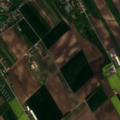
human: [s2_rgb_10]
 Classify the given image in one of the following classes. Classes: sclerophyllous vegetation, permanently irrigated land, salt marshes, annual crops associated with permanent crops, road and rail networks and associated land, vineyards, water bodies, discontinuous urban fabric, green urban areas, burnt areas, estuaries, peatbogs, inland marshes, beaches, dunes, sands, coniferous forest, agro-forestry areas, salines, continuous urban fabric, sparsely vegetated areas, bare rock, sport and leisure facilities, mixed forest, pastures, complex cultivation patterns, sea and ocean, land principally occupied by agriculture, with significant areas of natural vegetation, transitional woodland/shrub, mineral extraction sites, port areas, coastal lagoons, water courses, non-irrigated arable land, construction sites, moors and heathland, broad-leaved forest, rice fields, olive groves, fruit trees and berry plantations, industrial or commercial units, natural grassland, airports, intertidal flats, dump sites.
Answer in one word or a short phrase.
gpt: discontinuous urban fabric, non-irrigated arable land